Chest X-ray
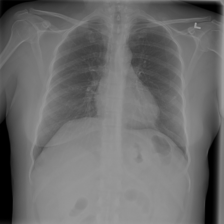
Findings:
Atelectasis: negative
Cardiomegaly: negative
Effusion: negative
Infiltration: positive
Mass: negative
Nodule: negative
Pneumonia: negative
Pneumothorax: negative
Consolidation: negative
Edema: negative
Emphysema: negative
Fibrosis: negative
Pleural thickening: negative
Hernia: negative